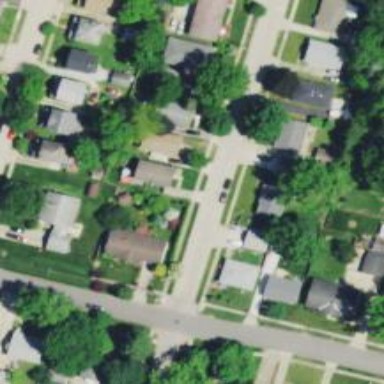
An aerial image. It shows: Neighborhood.